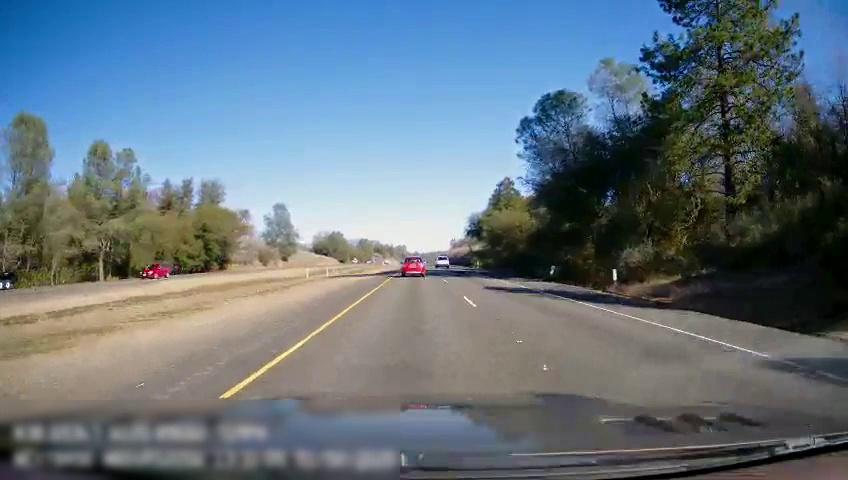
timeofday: Day
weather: Sunny
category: Drivable Space
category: Drivable Space
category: Vehicles | Car
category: Vehicles | Car
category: Vehicles | Car
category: Vehicles | SUV
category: Lanes | Current Lane
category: Lanes | Current Lane
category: Lanes | Alternate Lane